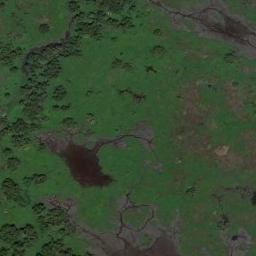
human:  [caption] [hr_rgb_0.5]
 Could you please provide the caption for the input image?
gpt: A straight path passes through this wetland .

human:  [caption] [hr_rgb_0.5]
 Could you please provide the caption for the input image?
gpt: The wetland consists of bare land, Green plants and water .

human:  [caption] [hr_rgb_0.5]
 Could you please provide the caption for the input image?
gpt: The surface of the lake in a wetland is covered with a large dense dark green and light green mixed plants .

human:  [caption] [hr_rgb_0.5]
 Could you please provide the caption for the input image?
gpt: Many waters of different sizes are surrounded by wetlands .

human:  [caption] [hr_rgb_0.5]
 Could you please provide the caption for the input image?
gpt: There are many green areas on the wetland .